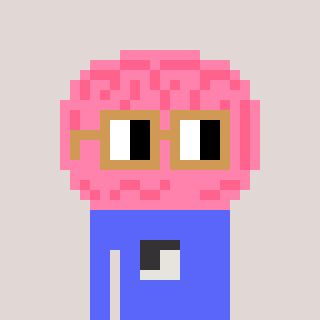
a pixel art character with square brown glasses, a brain-shaped head and a purple-colored body on a warm background